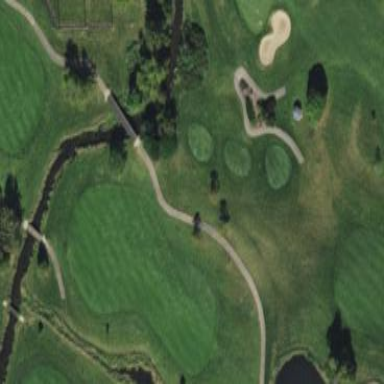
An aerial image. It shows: Well-maintained grassy area designated as golf fairway. It is part of golf sport facility.